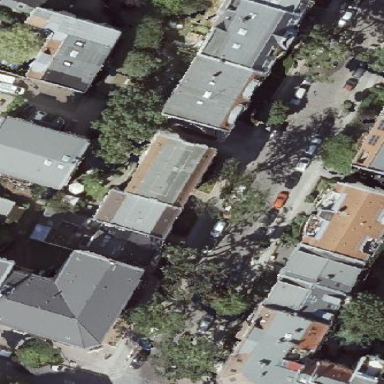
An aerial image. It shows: Building consisting of apartments with double saltbox roof shape.